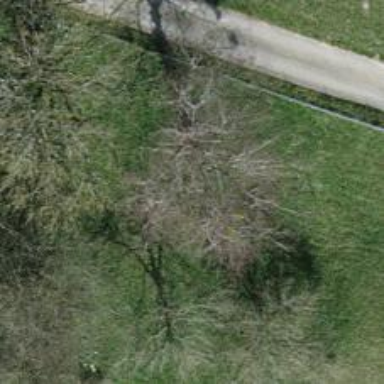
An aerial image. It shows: Single tag "natural: tree."